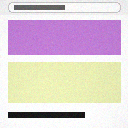
Screen state: on